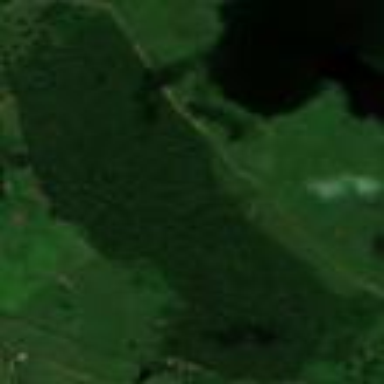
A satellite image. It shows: Semi-deciduous woodland with broadleaved trees.